Question: I have a small table that I am displaying in a pdf document generated by knitr in Rstudio.
Most of the values are small numbers, so scientific notation is fine. However, I have a few zeros that also get displayed in scientific notation.
Is there a way to show these as just regular zeros?
Here is an image:

The table was produced with 'kable(data)'
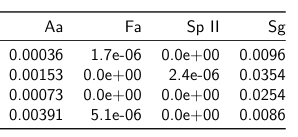
Answer: Here's one way to do it. The general idea is that you first format the numbers the way you want (number of decimal places, etc.), then change ones that are zero to "0".
'''
---
title: "Untitled"
author: "Author"
date: "August 17, 2016"
output:
pdf_document
---
'''{r setup, include=FALSE}
library(knitr)
'''
'''{r}
# Some data
df = mtcars[1:5,c(1,3:4)]/1e7
rownames(df) = NULL
# Set a few values to zero
df[2:3,2] = 0
df[c(1,3),1] = 0
# Look at the starting data
kable(df)
'''
'''{r}
## Reformat table so that zeros are rendered as "0"
# First, format data so that every number is rendered with two decimal places
df = lapply(df, format, digits=3)
# If a value is zero, change string representation to "0" instead of "0.00e+00"
df = sapply(df, function(i) ifelse(as.numeric(i) == 0, "0", i))
kable(df, align=rep('r',3))
'''
'''
<URL>